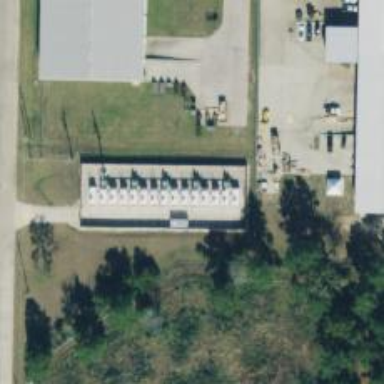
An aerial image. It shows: Generator for power supply.